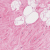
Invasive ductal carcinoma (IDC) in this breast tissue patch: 0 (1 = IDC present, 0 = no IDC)